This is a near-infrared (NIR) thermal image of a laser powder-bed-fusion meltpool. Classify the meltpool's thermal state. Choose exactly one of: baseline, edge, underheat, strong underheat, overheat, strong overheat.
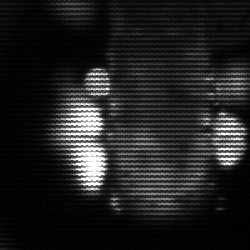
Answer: strong underheat